Field crop: maize
Growth stage: 2
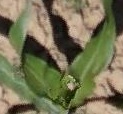
Species: maize